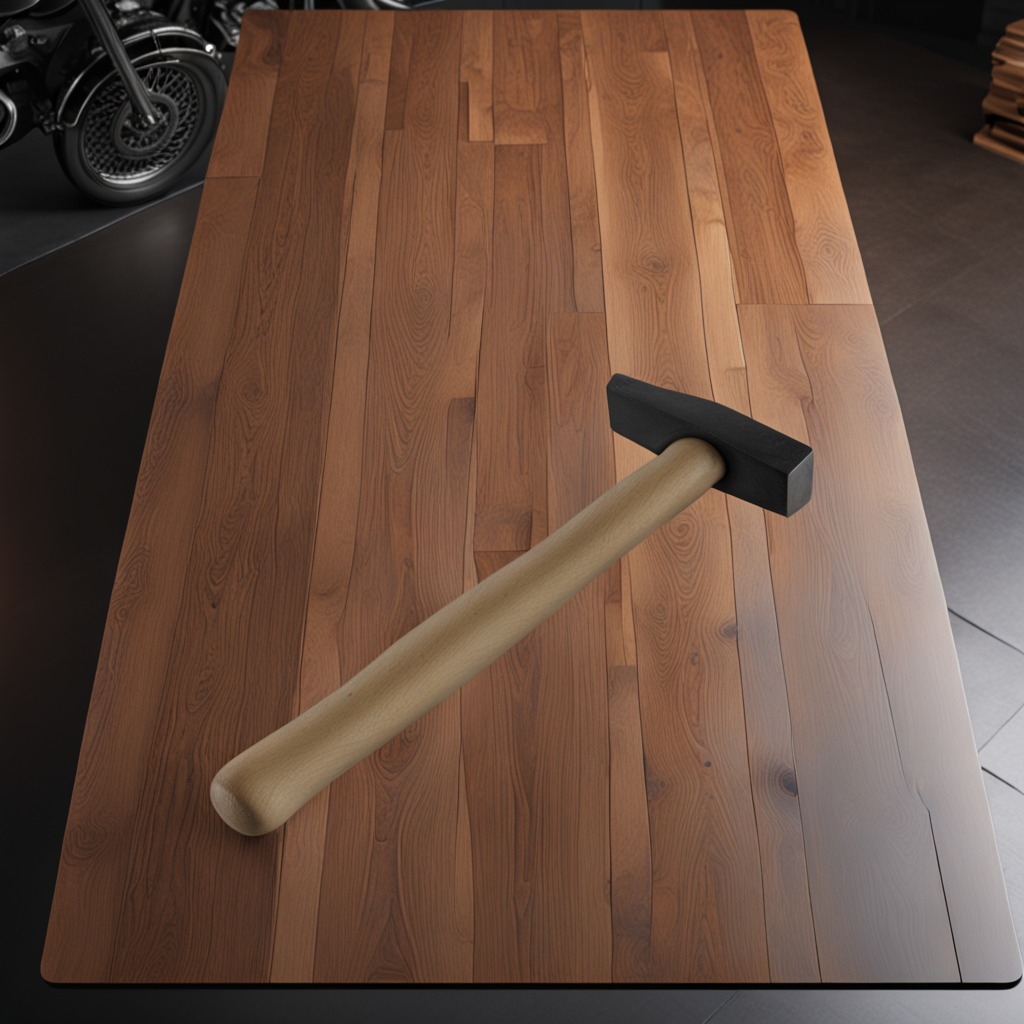
A hammer lies on the wooden table in the vintage motorcycle garage.